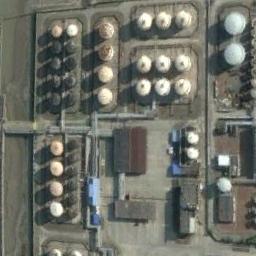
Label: storage_tank